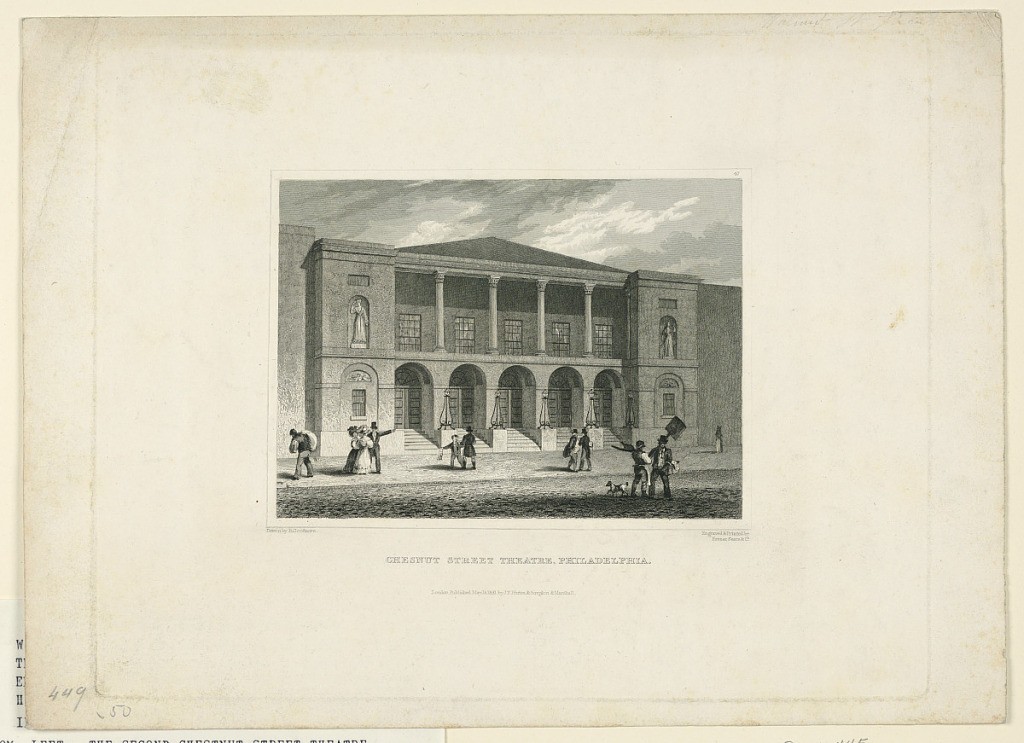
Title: Second Chestnut Street Theater, Philadelphia
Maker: R. Goodacre
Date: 1831
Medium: Engraving on paper
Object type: Print
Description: Horizontal rectangle. Oblique view of the theater. Persons in the street. Caption similar to 1938-57-1409, except for the number "47." "Drawn by R. Goodacre CHESTNUT STREET THEATRE, PHILADELPHIA"